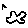
Label: cloud